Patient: sex M, age 53
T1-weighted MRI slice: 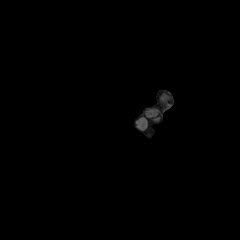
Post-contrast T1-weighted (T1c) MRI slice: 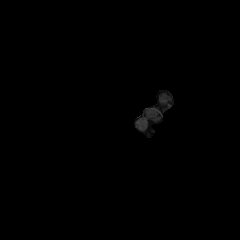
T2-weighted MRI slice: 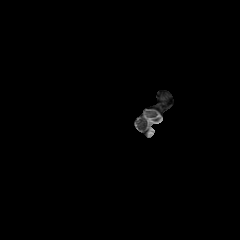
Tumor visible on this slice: no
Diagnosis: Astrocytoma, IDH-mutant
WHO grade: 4